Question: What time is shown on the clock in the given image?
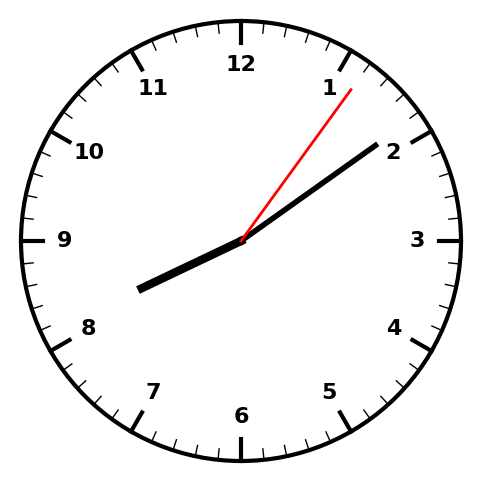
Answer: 08:09:06